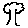
Label: tree